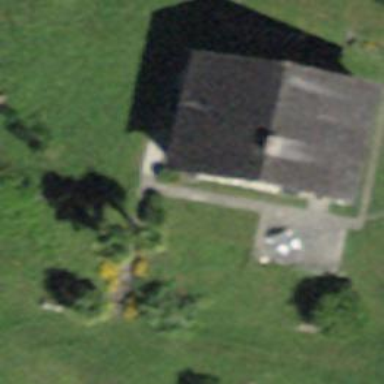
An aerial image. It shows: Detached building.